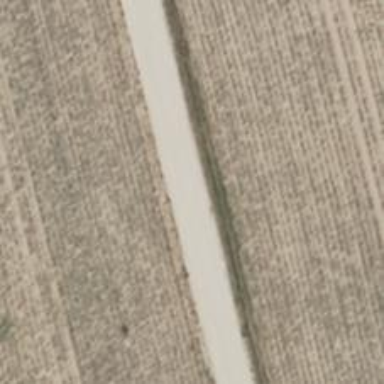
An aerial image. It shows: Unclassified road with sandy surface.